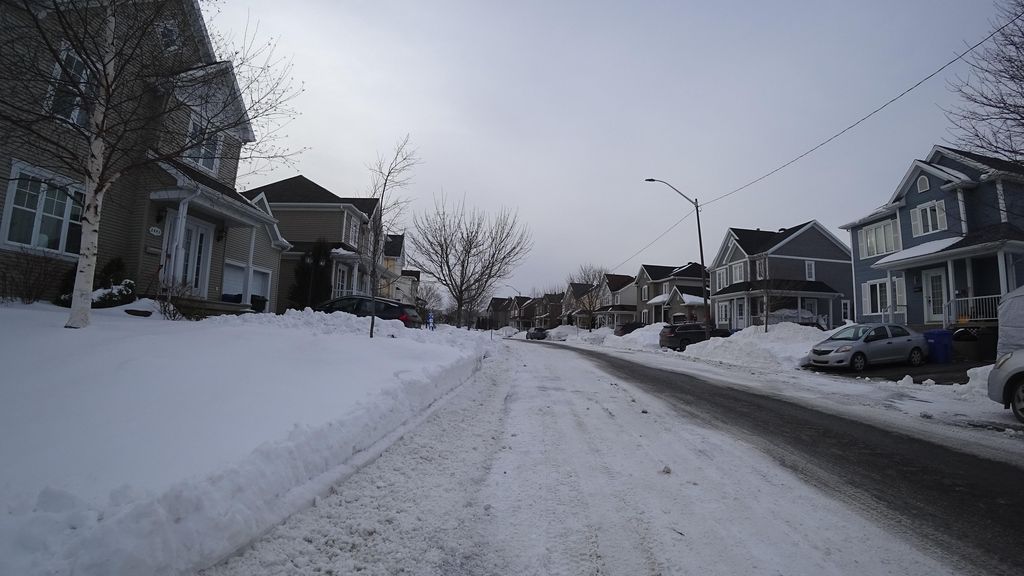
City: quebec_city